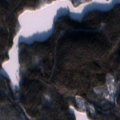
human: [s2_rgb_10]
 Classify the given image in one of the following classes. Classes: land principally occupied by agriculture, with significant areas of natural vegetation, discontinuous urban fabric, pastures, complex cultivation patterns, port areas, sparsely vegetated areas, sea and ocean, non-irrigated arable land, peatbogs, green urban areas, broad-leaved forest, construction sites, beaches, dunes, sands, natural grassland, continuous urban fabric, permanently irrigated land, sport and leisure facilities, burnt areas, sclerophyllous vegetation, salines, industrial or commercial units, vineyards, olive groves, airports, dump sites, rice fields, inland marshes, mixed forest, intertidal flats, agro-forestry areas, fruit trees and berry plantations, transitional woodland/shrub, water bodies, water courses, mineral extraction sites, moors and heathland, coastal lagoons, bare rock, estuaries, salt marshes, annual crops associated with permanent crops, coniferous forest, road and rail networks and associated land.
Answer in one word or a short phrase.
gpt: coniferous forest, mixed forest, water bodies